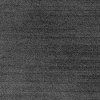
Atmospheric dust classification: dusty